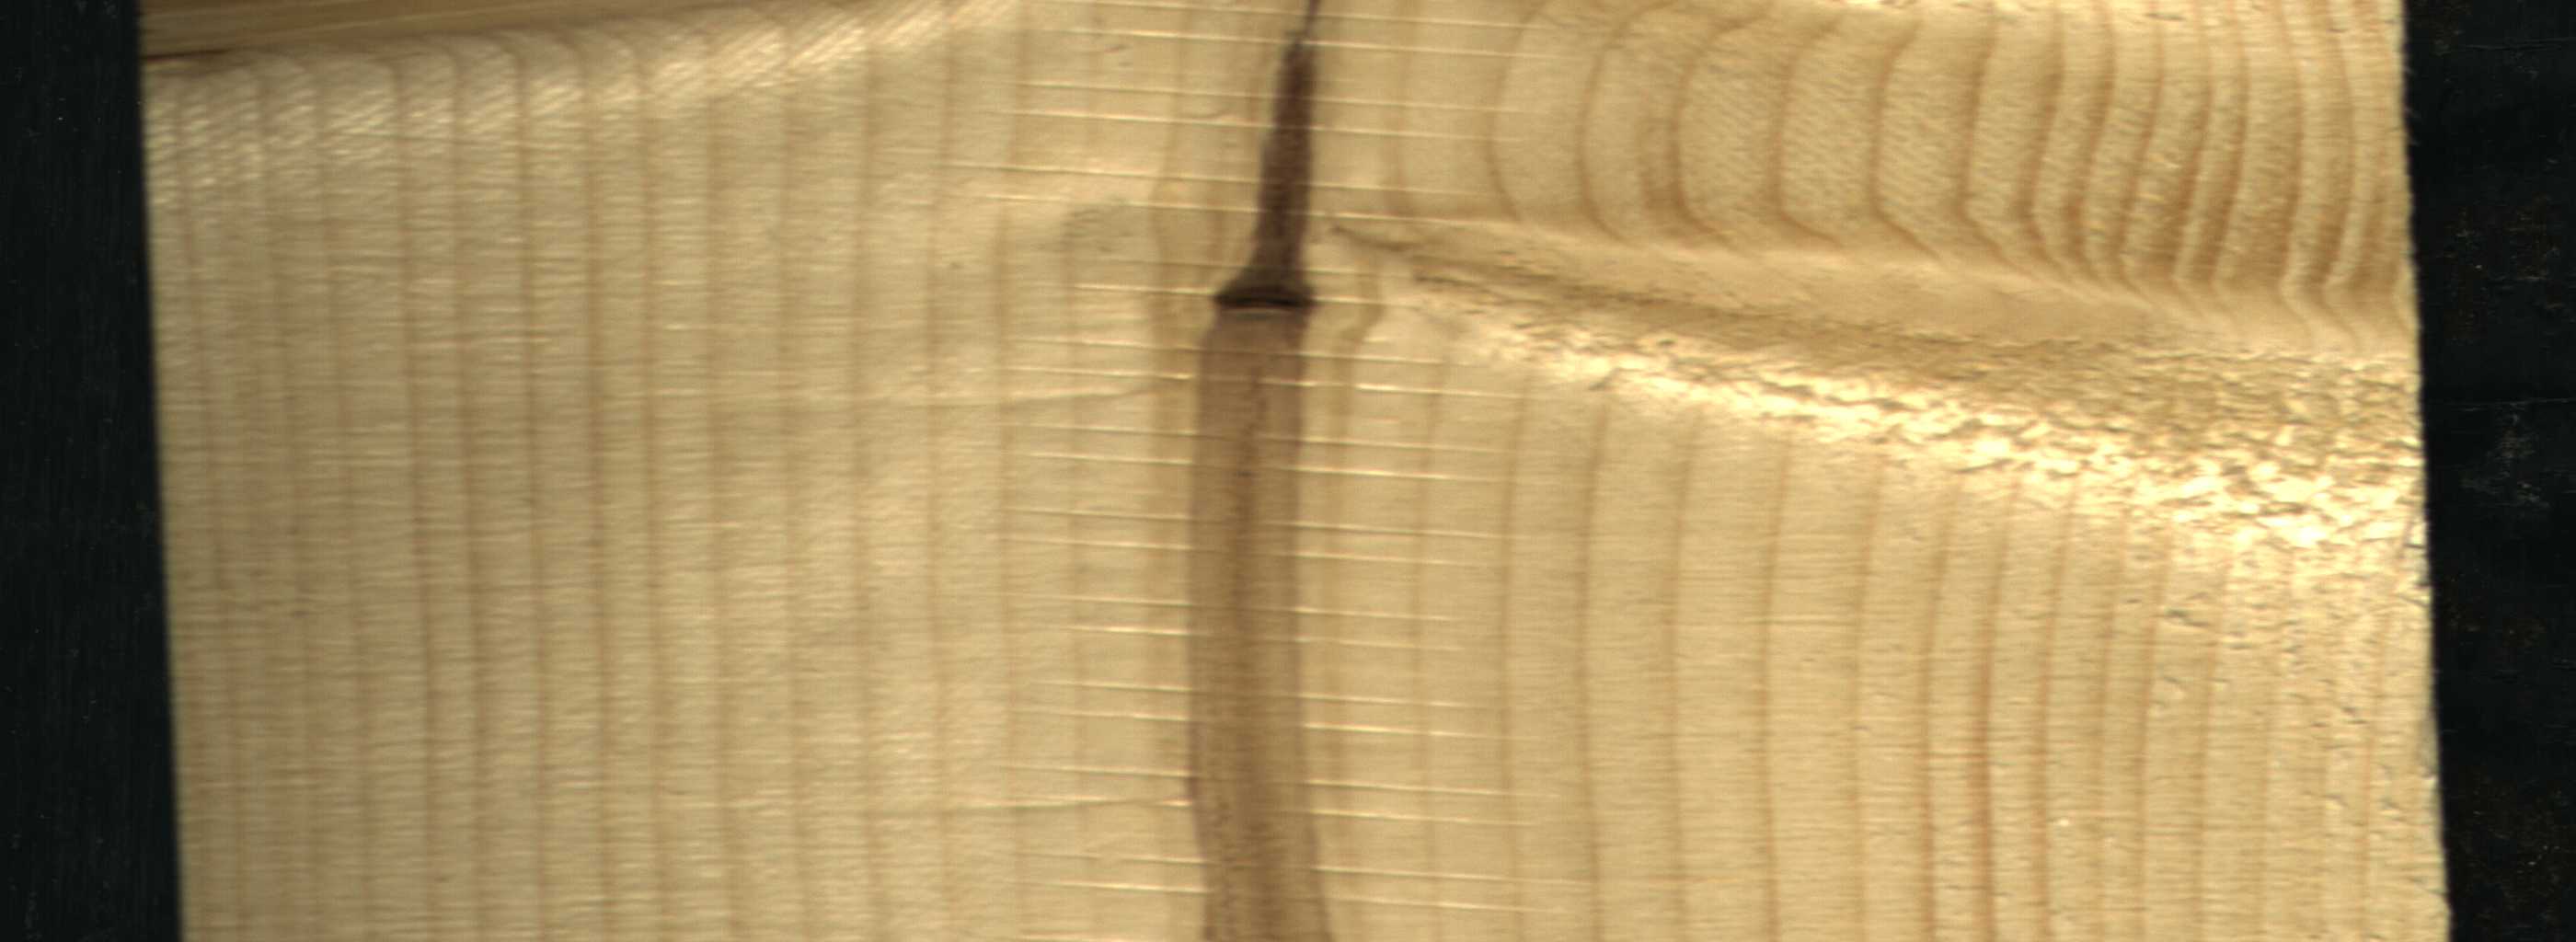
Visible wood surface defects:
Marrow
Live_Knot